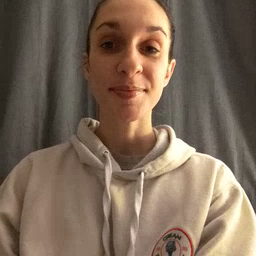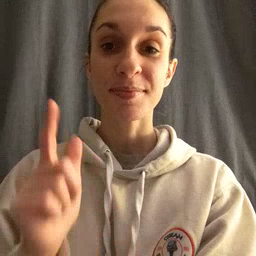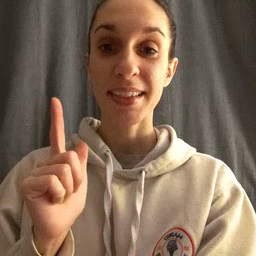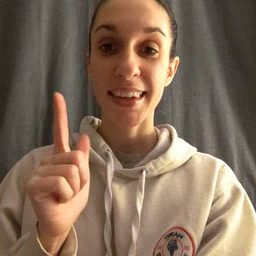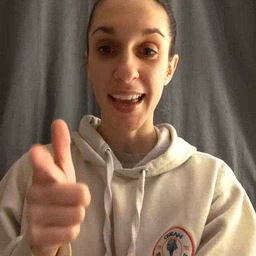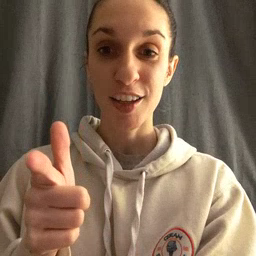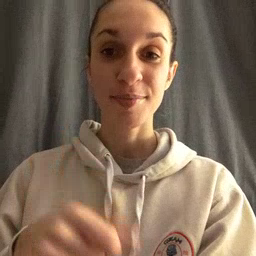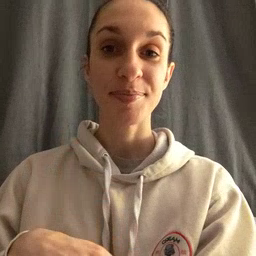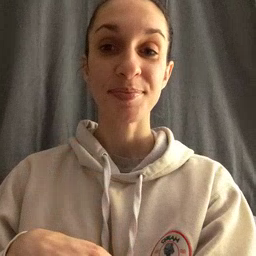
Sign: later